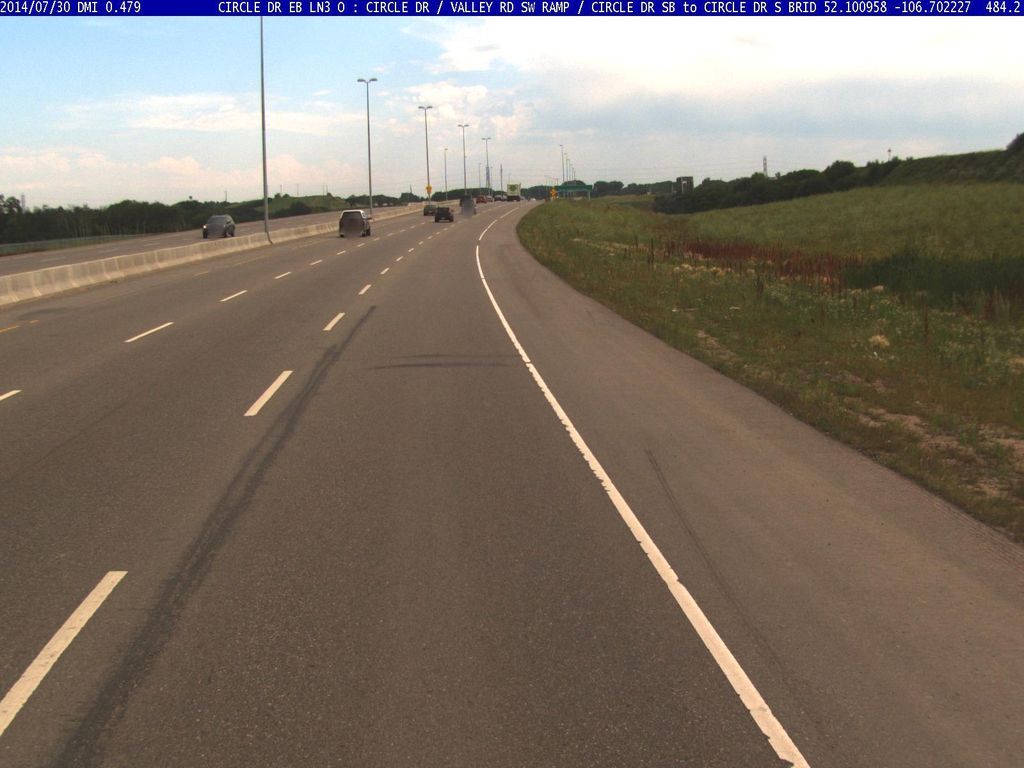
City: saskatoon